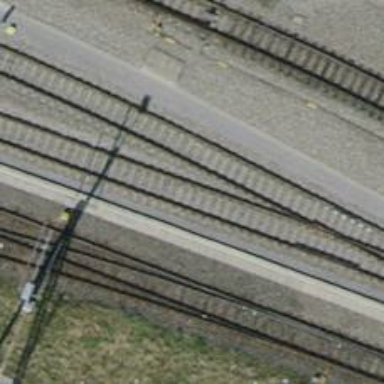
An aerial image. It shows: Single-track electrified railway service yard with contact line for trains.